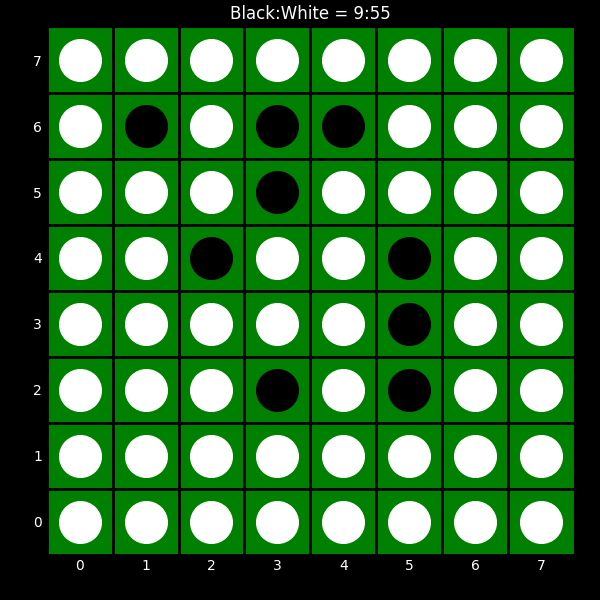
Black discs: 9
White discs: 55